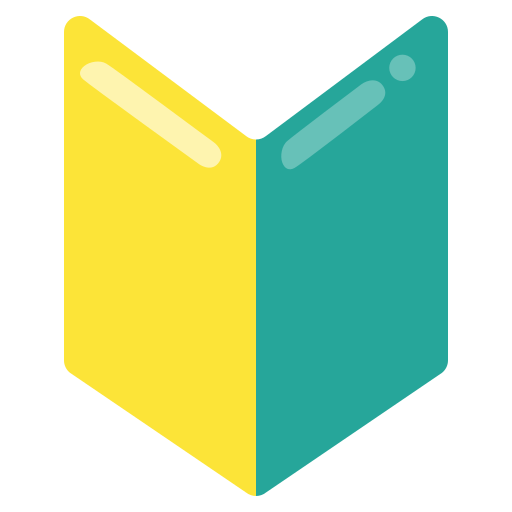
Emoji: 🔰